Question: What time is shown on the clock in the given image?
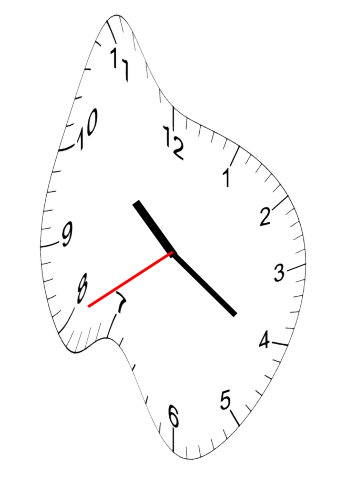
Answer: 10:20:40